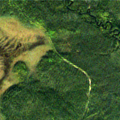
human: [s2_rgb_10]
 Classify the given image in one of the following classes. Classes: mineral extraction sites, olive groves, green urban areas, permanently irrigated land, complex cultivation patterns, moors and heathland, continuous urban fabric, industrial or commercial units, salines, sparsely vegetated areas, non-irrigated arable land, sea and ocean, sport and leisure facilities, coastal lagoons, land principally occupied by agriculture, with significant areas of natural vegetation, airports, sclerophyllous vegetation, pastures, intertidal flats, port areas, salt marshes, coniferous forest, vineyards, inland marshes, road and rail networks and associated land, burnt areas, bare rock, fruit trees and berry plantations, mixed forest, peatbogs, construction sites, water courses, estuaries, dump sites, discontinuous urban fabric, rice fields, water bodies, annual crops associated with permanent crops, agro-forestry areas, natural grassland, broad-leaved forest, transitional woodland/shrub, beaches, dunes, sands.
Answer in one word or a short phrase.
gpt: coniferous forest, peatbogs